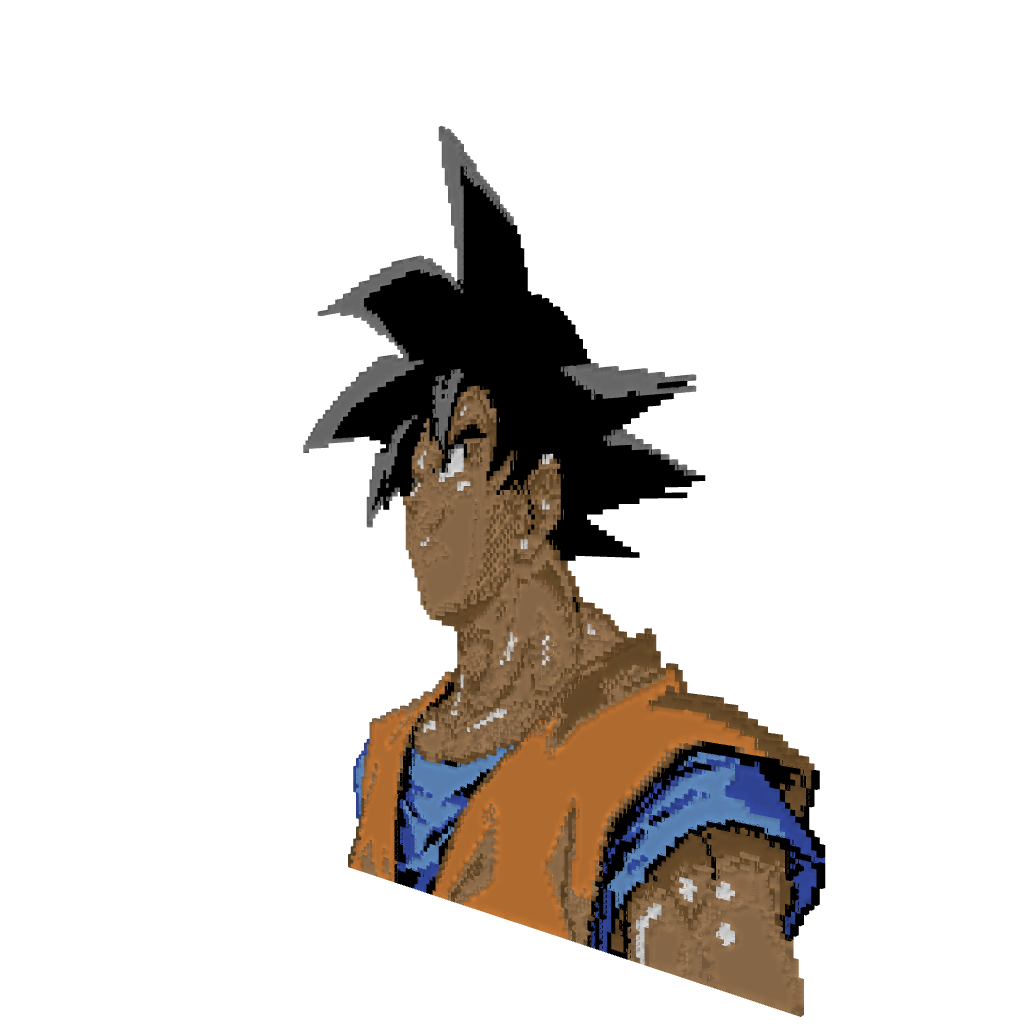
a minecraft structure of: Kakaroto - Goku high quality